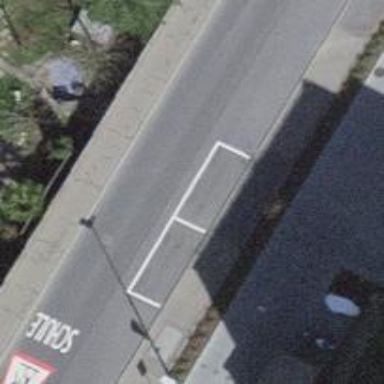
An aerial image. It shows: Parking lane.